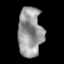
Tissue: lung
Cell type: Epithelial cells
Senescence score: 0.1521
Nuclear area (px): 1179
Mean DAPI intensity: 152.394